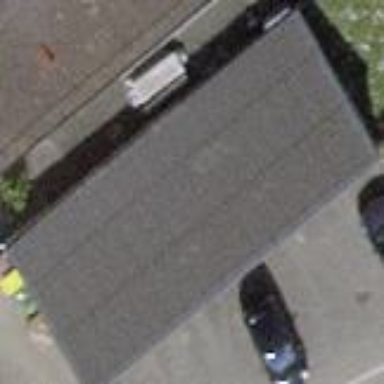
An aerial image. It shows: Garage.